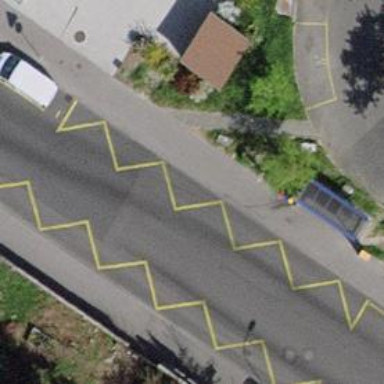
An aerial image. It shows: Sidewalk with asphalt surface leading to public transport platform. The platform has shelter.